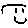
Label: smiley face